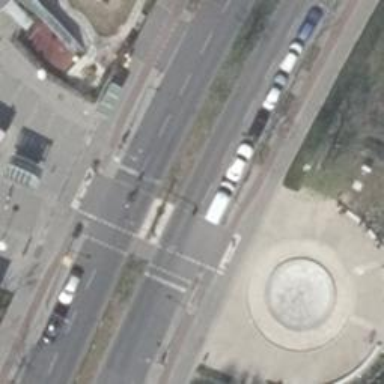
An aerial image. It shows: Footway with traffic signal crossing. Both the footway and cycleway have asphalt surface.